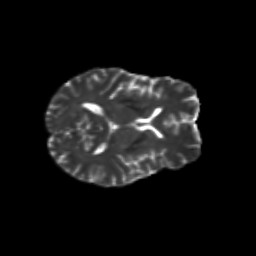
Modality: T2w
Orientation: axial
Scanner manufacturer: siemens
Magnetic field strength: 3 T
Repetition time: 9.2 s
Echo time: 0.084 s